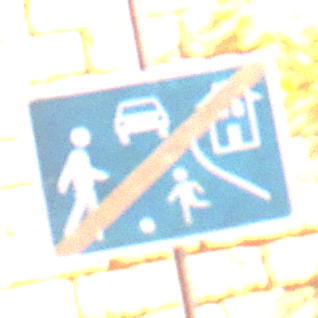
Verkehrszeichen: EndeVerkehrsberuhigterBereich
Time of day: MorningAfternoon
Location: Outdoor (Urban)
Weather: Clear
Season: NotSpecified
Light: Natural